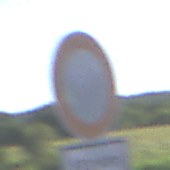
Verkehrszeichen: VerbotFahrzeugeAllerArt
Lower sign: BesondereFahrzeugeUndTransportgueter4
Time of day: MorningAfternoon
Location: Outdoor (RoadRail)
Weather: PartlyCloudy
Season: NotSpecified
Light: Natural